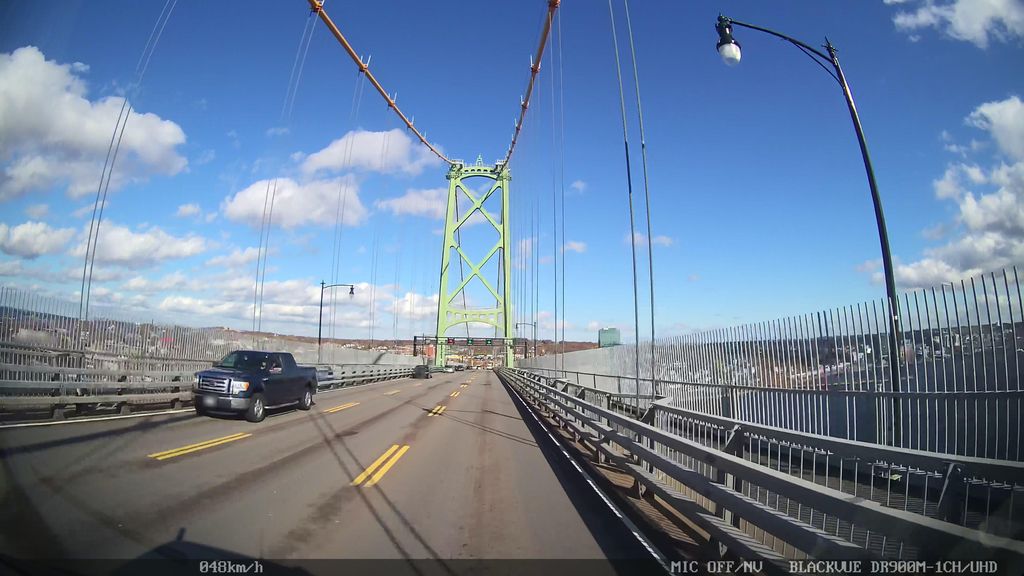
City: halifax